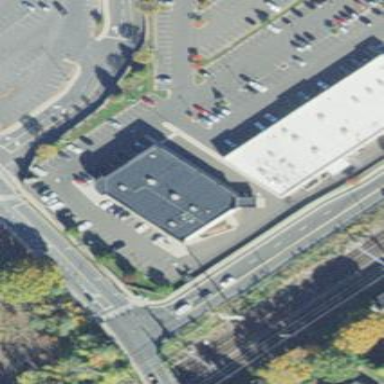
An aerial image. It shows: Pharmacy building providing healthcare services.